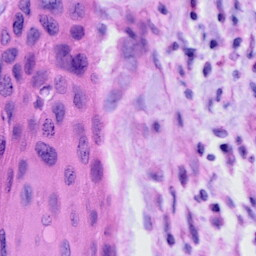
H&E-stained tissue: Cervix